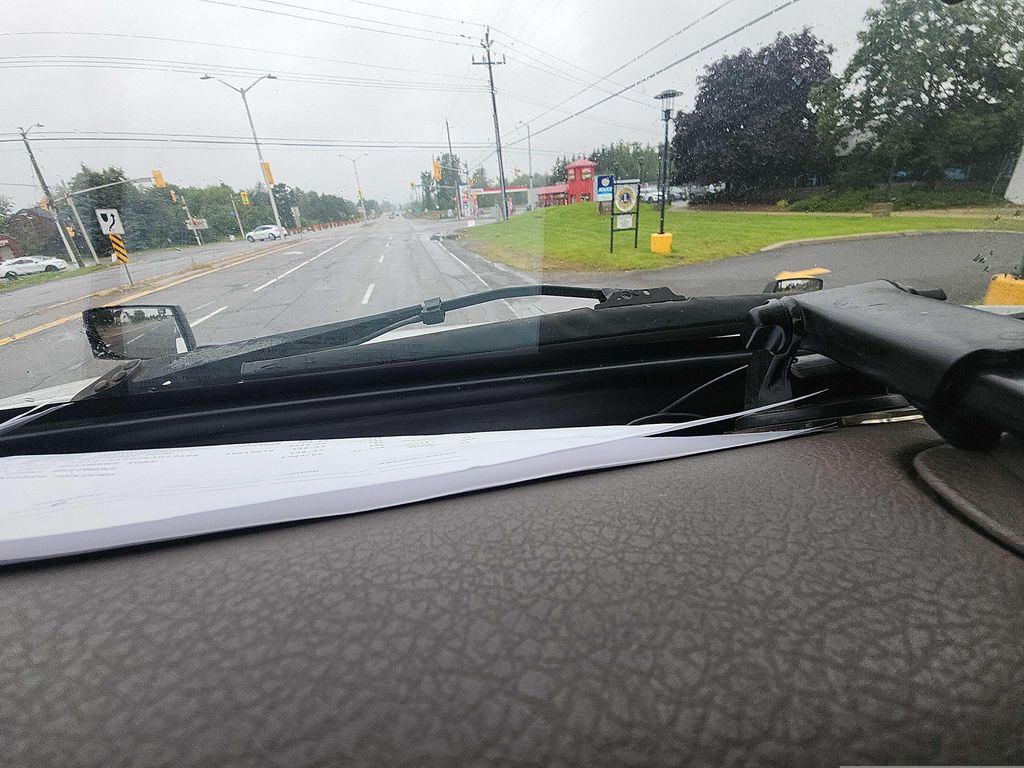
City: ottawa-gatineau